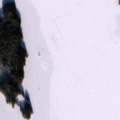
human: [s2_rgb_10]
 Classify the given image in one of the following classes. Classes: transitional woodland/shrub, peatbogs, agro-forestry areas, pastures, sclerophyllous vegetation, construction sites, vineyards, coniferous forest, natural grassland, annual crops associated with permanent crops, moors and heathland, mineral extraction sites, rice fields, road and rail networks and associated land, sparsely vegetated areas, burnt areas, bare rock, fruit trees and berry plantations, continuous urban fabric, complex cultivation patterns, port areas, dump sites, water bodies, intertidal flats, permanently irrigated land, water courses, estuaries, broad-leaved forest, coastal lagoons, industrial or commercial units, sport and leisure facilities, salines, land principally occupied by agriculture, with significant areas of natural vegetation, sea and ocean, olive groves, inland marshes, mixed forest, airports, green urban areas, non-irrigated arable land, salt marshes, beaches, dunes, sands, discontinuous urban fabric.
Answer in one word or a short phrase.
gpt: mixed forest, water bodies